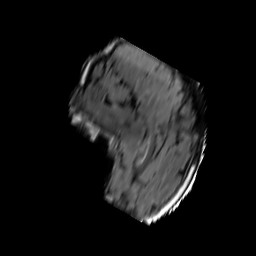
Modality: FLAIR
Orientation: sagittal
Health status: ill
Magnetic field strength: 3 T